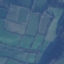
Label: Pasture